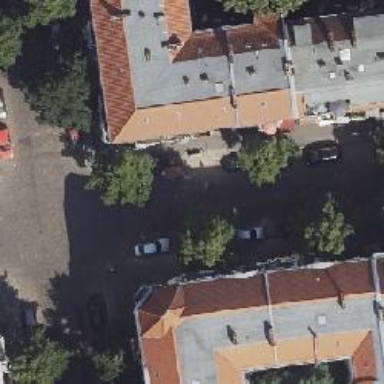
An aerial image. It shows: Bicycle parking located on the sidewalk.